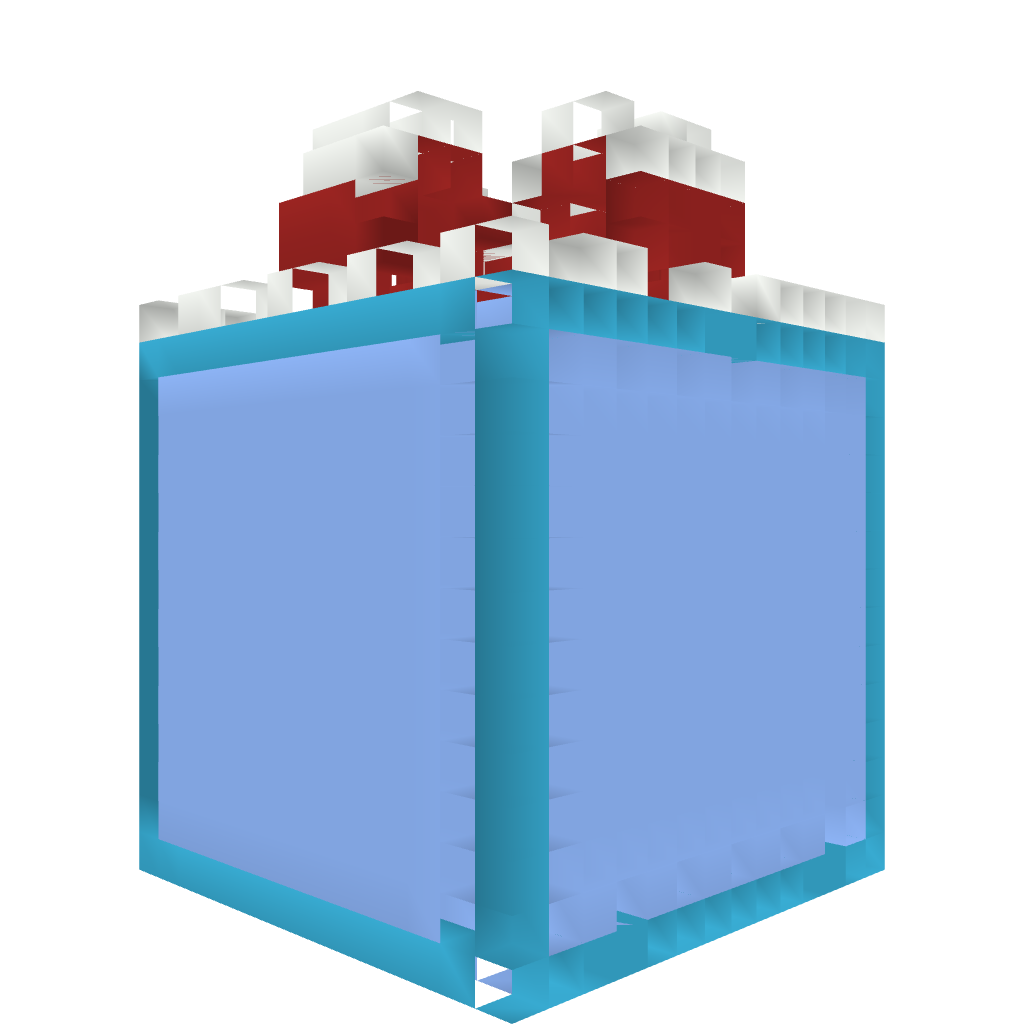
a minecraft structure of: Ice Slime